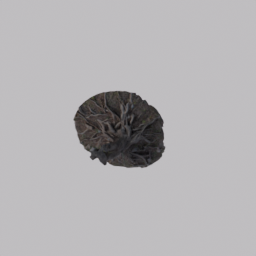
Label: nature